Question: When I set the placeholder text with 'QLineEdit::setPlaceholderText()', it appears gray.

Is there any way to change the color to something else, for example red?
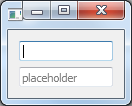
Answer: , at least with the current QLineEdit code.
As you can see from the source code, the placeholder text is simply taking the foreground brush of the palette and making it partially transparent, see <URL>:
'''
if (d->shouldShowPlaceholderText()) {
if (!d->placeholderText.isEmpty()) {
QColor col = pal.text().color();
col.setAlpha(128);
QPen oldpen = p.pen();
p.setPen(col);
QRect ph = lineRect.adjusted(minLB, 0, 0, 0);
QString elidedText = fm.elidedText(d->placeholderText, Qt::ElideRight, ph.width());
p.drawText(ph, va, elidedText);
p.setPen(oldpen);
}
}
'''
You can work with upstream into a more general solution, though. In particular I one would expect that color to be added to the palette, or in general provided by the current 'QStyle' (for instance as a <URL>.